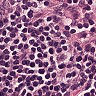
Metastatic tissue present: no